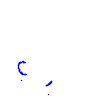
Particle: kaon